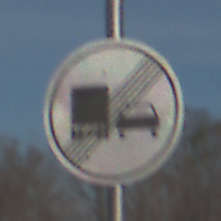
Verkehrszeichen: EndeUeberholverbotKraftfahrzeuge
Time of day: MorningAfternoon
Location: Outdoor (Nature)
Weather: PartlyCloudy
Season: NotSpecified
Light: Natural